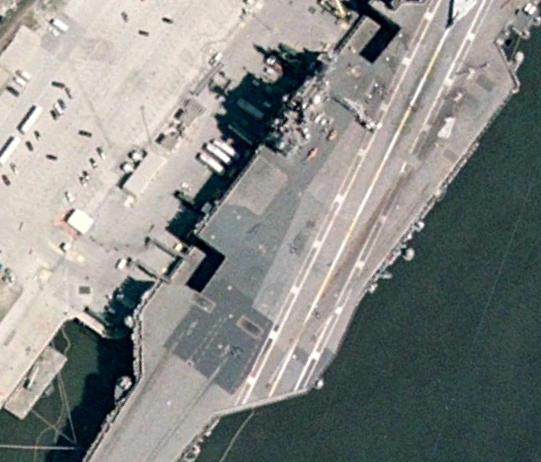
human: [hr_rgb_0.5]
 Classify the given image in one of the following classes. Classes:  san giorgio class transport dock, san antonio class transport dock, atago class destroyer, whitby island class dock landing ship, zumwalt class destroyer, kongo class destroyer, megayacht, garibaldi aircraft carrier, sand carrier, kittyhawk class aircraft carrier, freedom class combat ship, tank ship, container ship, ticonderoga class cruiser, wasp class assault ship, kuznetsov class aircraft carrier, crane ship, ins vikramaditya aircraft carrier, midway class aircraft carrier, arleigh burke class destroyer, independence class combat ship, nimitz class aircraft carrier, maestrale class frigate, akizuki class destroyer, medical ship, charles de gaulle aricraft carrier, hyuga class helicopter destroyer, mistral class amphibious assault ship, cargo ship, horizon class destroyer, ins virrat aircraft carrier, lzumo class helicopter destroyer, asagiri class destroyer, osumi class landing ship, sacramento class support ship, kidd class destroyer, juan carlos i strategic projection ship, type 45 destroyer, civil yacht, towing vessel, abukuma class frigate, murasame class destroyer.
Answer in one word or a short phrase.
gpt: KittyHawk class aircraft carrier